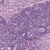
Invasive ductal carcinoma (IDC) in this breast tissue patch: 0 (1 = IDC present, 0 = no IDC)